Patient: sex M, age 57
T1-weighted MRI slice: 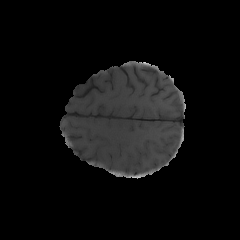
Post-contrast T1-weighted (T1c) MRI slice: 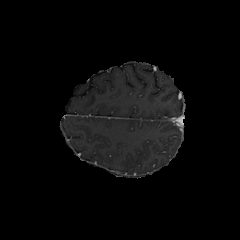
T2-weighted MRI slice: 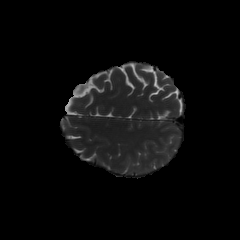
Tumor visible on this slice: no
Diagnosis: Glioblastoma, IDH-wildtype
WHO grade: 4